Interaction volume radius: 10 \u00c5
Interaction volume height: 20 \u00c5
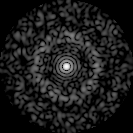
Disorder parameter: 0.868